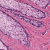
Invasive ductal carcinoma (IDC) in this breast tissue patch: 0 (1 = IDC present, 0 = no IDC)